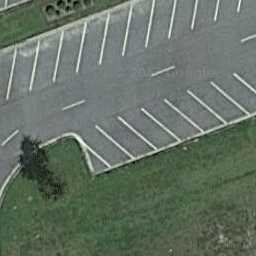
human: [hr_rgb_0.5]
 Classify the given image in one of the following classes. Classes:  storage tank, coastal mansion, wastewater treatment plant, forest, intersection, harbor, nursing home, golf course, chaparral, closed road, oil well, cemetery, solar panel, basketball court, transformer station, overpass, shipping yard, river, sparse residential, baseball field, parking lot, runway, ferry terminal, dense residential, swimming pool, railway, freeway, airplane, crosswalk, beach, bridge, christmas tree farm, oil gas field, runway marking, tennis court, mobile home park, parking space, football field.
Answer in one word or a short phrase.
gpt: parking space